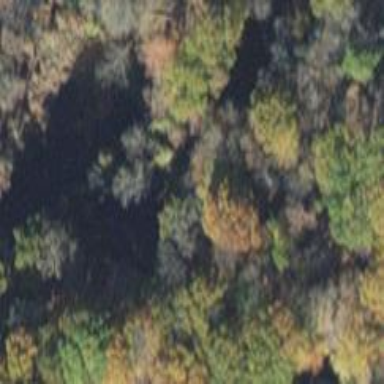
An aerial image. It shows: Nature reserve within woodland area.